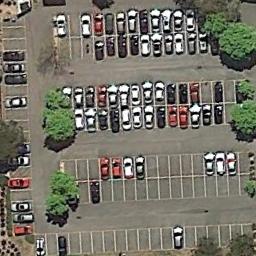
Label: parking_lot